Question: In my Android Studio project there are two android modules "mobile" and "wear", these seem to be the views and controllers for the types of android devices that will be able to run this application

I expect them to share some logic, such as the model files and POJOs so where should that be stored? I expect the "mobile" module to do a lot more heavy lifting than the "wear" module, but should I put the model objects in that module, or should I make a new third module that they can both use? (or some other design paradigm)
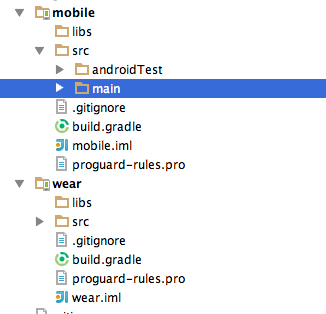
Answer: Take a look there: <URL>
I created 'common' module that (in my case) have constant variables, and is shared between phone and Wear module.
About where to put your objects... if you expect to use same objects on Wear an mobile, put them in 'common' project so they are automatically shared between those two (no code duplication), but if particular object is used only on mobile and there is no need in future to add him on Wear, just put him in mobile project.
Also 'common' project can allow you to share stuff like assets (icons etc.) between mobile and Wear device.